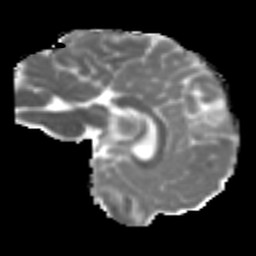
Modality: MD
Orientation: sagittal
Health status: ill
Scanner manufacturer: siemens
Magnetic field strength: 3 T
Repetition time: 6.8 s
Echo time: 0.097 s